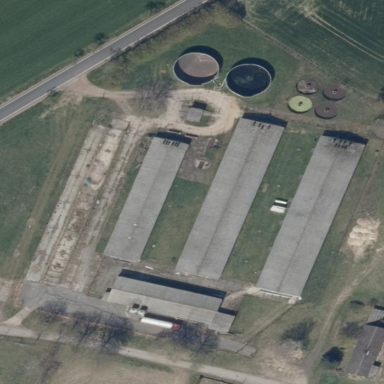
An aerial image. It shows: Farmyard area.